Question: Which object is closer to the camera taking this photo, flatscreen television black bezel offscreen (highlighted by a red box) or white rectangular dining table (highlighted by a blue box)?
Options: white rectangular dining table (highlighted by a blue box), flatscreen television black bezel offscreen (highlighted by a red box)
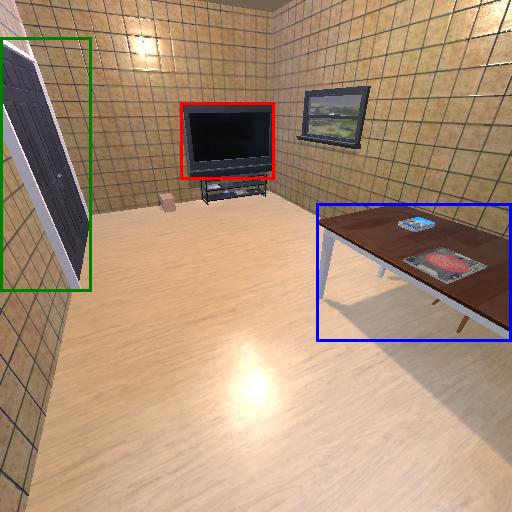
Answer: white rectangular dining table (highlighted by a blue box)